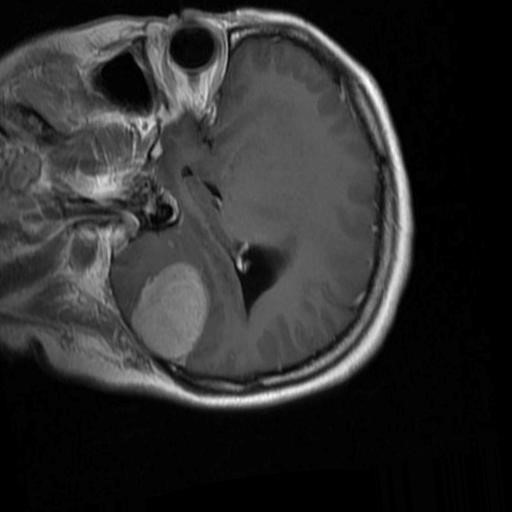
Label: brain_menin